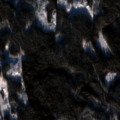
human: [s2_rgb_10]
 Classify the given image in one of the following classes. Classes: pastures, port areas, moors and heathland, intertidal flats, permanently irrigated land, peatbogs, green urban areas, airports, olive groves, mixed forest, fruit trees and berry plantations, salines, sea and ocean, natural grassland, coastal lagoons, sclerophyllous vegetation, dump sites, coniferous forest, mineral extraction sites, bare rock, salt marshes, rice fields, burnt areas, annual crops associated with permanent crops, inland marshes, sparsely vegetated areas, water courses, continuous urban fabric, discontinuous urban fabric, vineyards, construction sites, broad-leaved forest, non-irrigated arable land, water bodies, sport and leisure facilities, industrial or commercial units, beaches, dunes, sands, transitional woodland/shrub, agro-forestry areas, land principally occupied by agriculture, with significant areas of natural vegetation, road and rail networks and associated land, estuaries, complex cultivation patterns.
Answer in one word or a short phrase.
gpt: coniferous forest, mixed forest, transitional woodland/shrub